Question: I'm looking to achieve an effect like this one in Snapguide:

They are getting main image color and blurring (not sure, but I looks like they are) it somehow. I think I saw somewhere that there is a similar option available in iOS 8, but I couldn't find it anywhere. So does anyone know how they do it, or how can I get a similar effect?
Also to note, I'm working on new Xcode for iOS 7 & 8 in Swift, but I don't think that matters much.
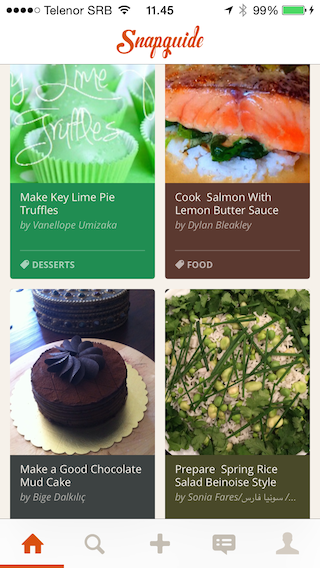
Answer: To extract the dominant image color, check out <URL>.
Once you get the dominant color, try setting the tint color of a 'UIVisualEffectView' to the required color. Init the 'VisualEffectView' with a 'UIBlurEffect'.
'''
let blur = UIVisualEffectView(effect: UIBlurEffect(style: UIBlurEffectStyle.Light))
blur.tintColor = /* yourColor */
blur.frame = view.frame
view.addSubview(blur)
'''